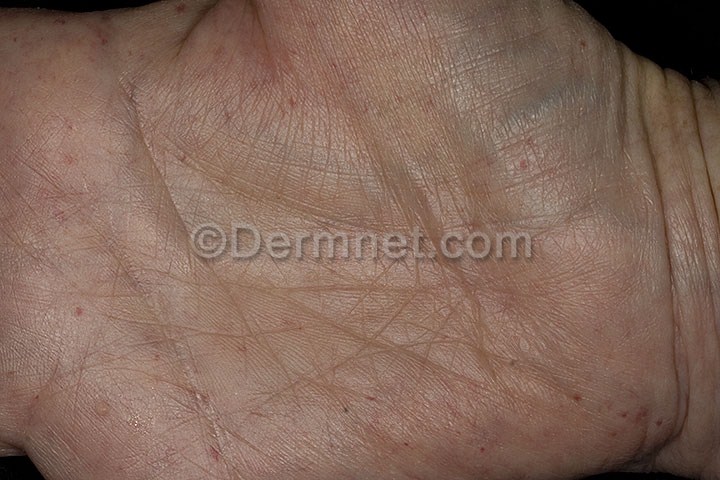
Disease: Lupus and other Connective Tissue diseases